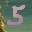
Label: 5